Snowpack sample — Loveland Pass, Silver Plume, Colorado, USA (2/11/26, 12:00 PM MST)
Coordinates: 39.663, -105.886
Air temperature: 35 °F
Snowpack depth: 82 cm
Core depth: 10 cm
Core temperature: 15.8 °F
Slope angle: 13°, slope face: 12°
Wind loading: high
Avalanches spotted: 1
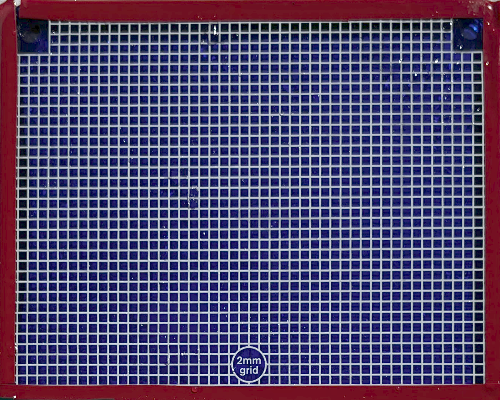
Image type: profile
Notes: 1 small avalanche spotted on the north side of the bowl, lots of wind loading